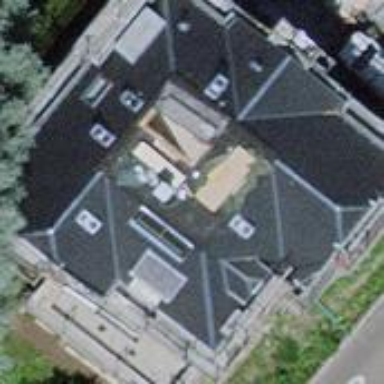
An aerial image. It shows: Hipped roof on apartment building.